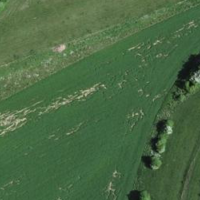
EUNIS habitat code: 52
Species observed at this site:
Maniola jurtina
Coenonympha pamphilus